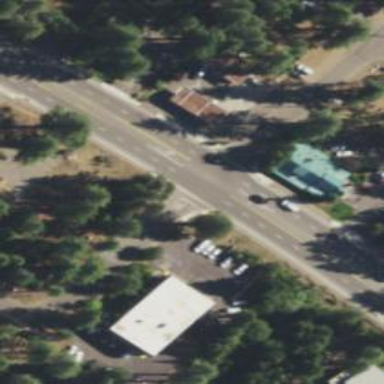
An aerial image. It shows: Primary road with asphalt surface. There is separate sidewalk.